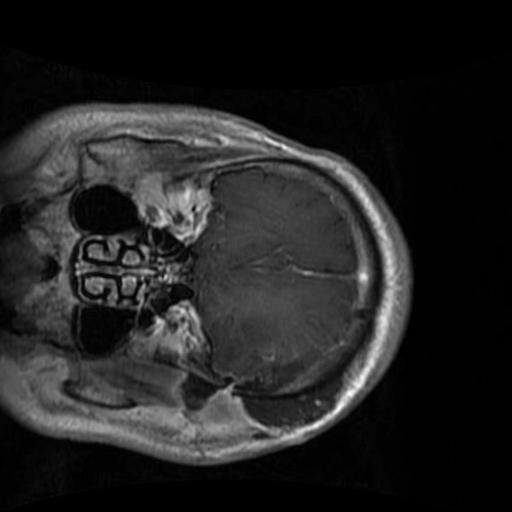
Label: brain_glioma